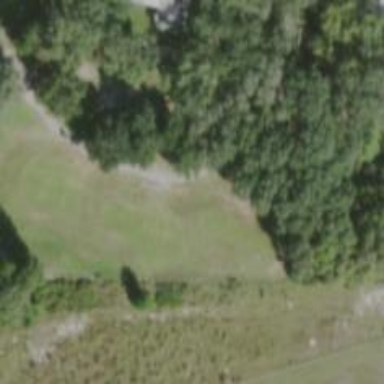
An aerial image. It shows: Grassy area designated as golf tee.